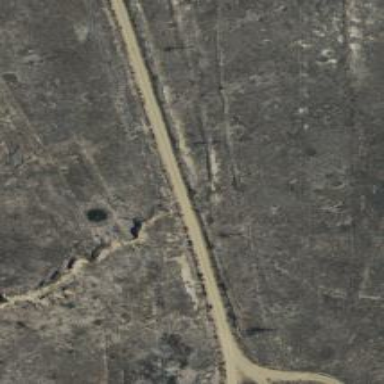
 with the description ""Military Base""."